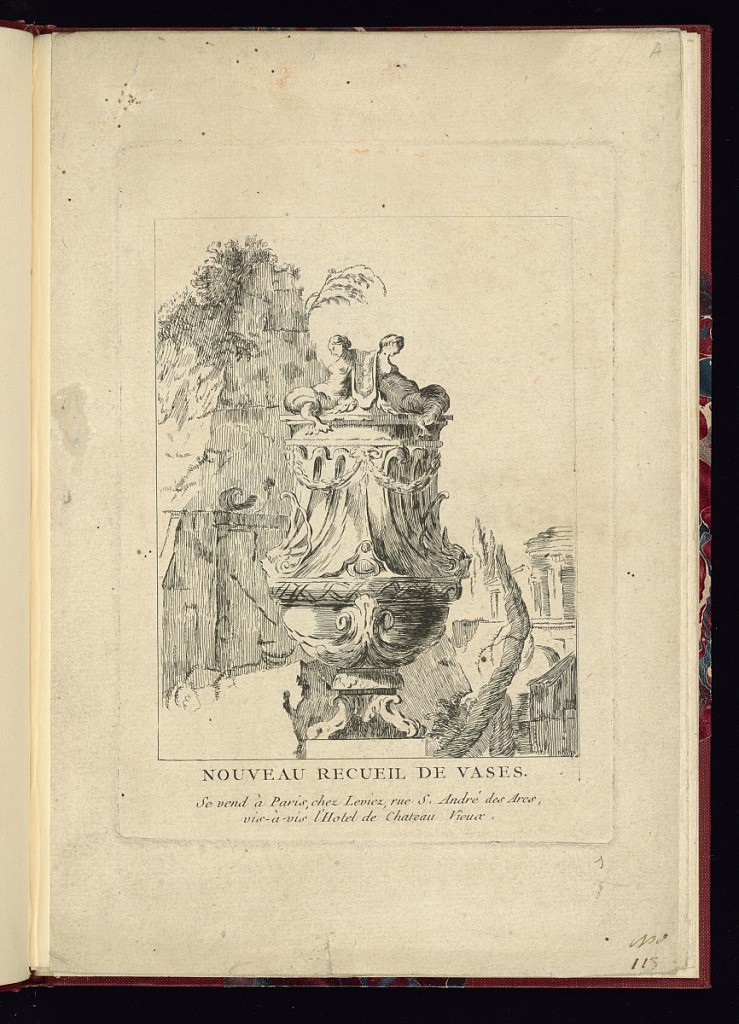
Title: Ornamental Vase Design
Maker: Charles Leviez, French, 1708–1778
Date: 1756-1773
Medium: Etching on laid paper
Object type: Print
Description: Large, lidded vase with two sculptural sirens on top. The vase is decorated with fluting, a festoon, mascarons on either side, and a carved palmette at the bottom. The vase is raised on a claw-footed tripod. The vase is set in a landscape of rocks and ruins. The plate is titled but not signed or numbered.